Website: lowes
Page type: newsletter-management
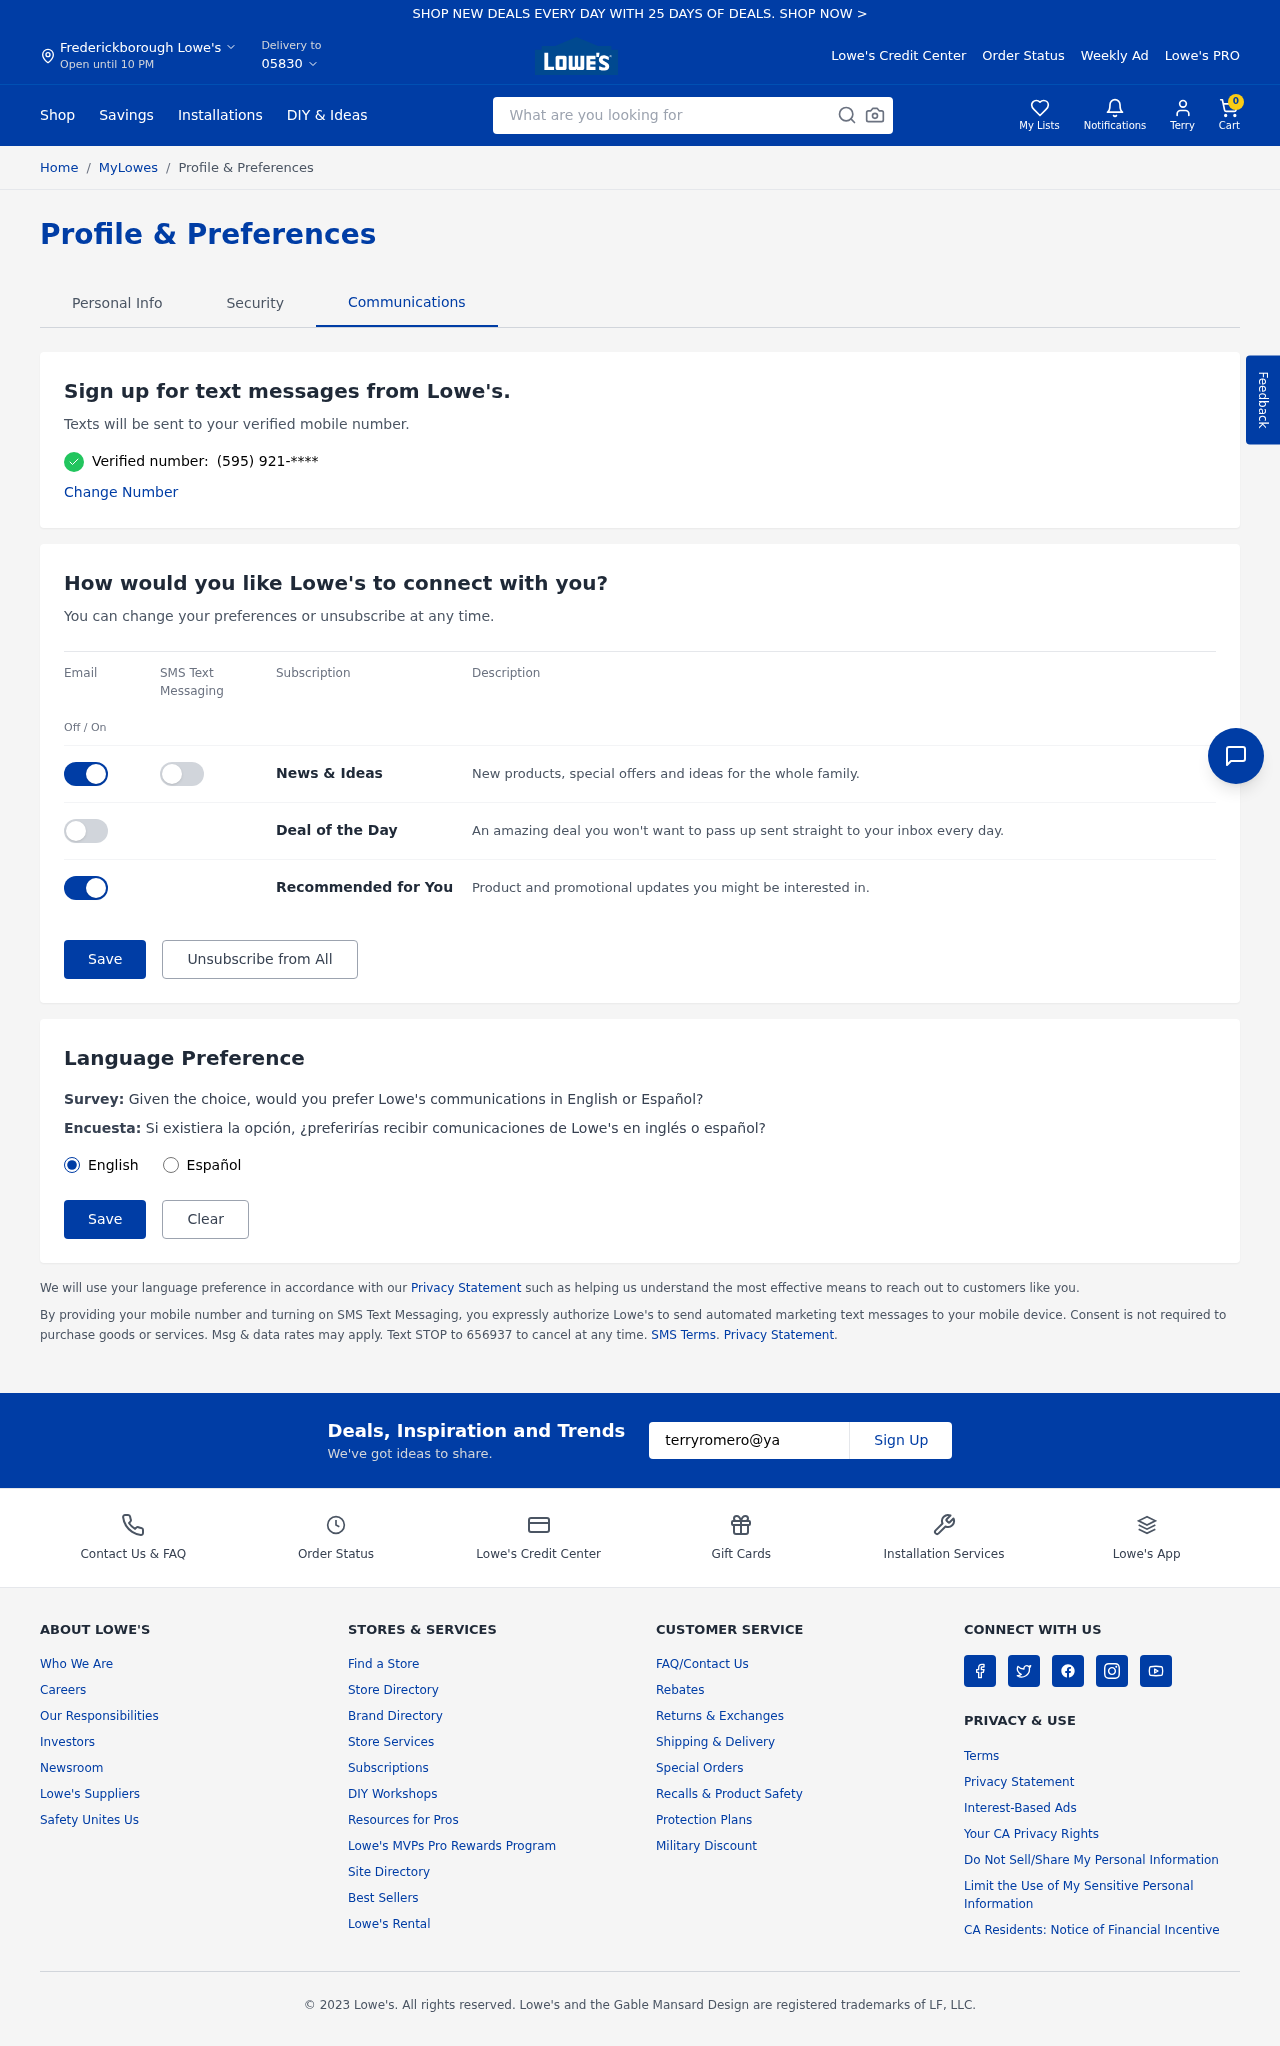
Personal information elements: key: PII_CITY
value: Frederickborough
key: PII_EMAIL
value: terryromero@yahoo.com
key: PII_FIRSTNAME
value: Terry
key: PII_POSTCODE
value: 05830
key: PII_PHONE
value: (595) 921
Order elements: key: ORDER_NUM_ITEMS
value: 0
Search elements: key: HEADER_SEARCH
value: What are you looking for